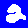
Digit: 2